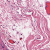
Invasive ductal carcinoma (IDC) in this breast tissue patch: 0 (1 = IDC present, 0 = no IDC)